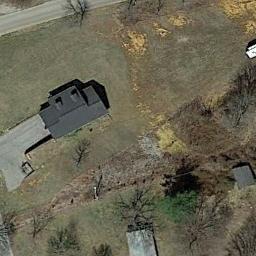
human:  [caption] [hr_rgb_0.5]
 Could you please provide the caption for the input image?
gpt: There is a house by the road, With a few trees behind it .

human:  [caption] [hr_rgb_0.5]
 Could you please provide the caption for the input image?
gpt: There is a road next to the sparse residential .

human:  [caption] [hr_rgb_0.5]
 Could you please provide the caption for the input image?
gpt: There are several houses of different sizes in sparse residential areas surrounded by open spaces .

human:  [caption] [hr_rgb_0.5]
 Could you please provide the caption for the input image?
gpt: The sparse residential is on the bare land next to some trees and a road .

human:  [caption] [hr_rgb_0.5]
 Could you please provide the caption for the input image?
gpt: A sparse residential area with a black building on the green meadow .